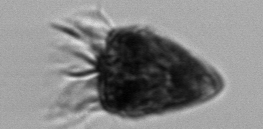
Label: Strombidium_morphotype2